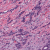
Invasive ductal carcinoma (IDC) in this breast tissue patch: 1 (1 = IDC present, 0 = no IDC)